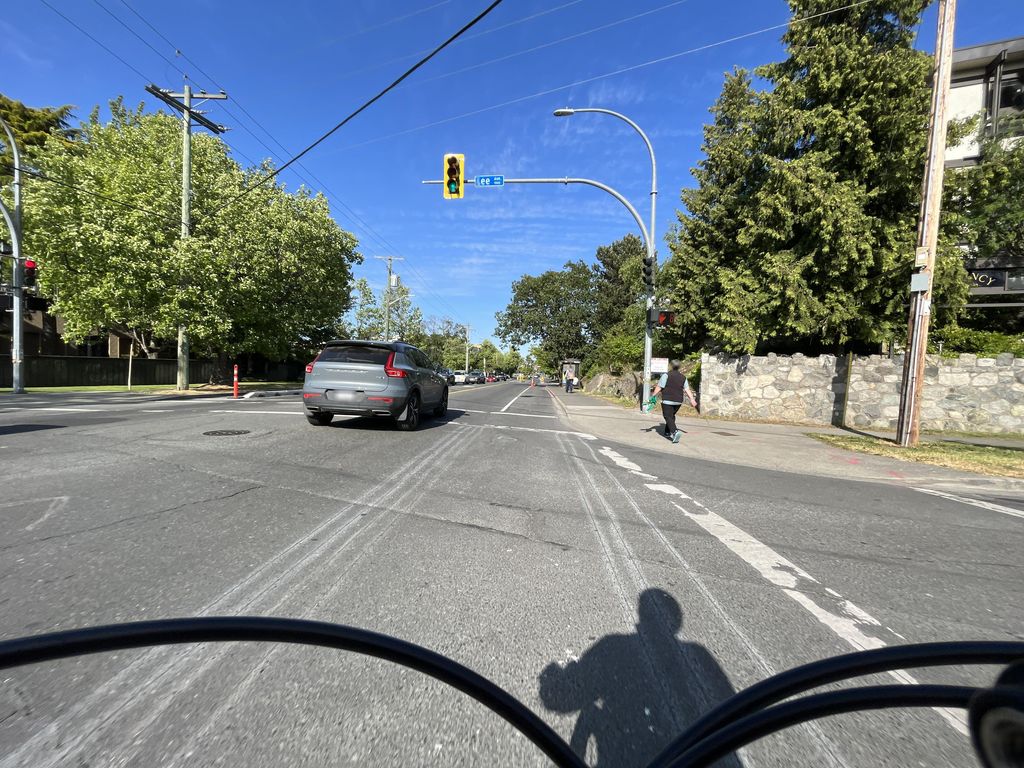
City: victoria